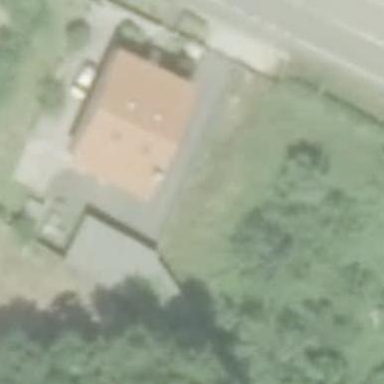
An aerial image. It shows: Simple house.